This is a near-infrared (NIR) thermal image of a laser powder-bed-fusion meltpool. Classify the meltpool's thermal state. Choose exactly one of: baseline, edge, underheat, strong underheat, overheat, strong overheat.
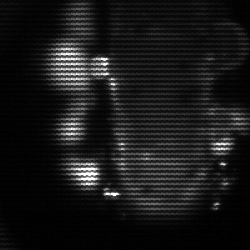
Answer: strong underheat